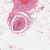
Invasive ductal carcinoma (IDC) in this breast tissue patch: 0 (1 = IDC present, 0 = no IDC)